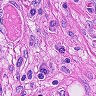
Metastatic tissue present: yes